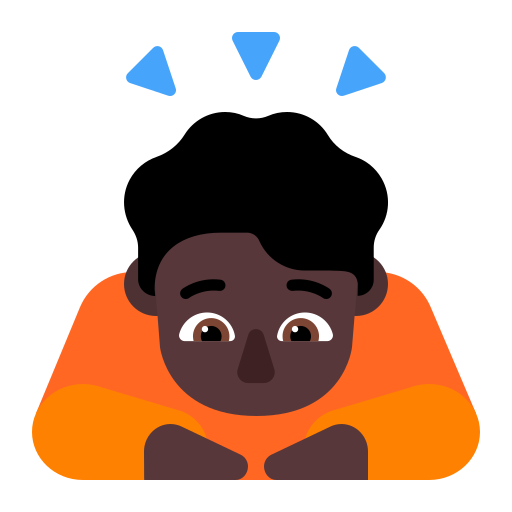
person bowing flat dark